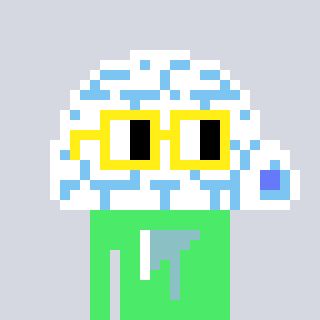
a pixel art character with square yellow glasses, a igloo-shaped head and a teal-colored body on a cool background